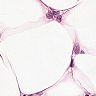
Metastatic tissue present: yes